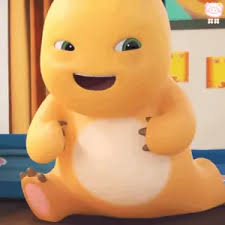
Label: nailong